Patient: sex F, age 38
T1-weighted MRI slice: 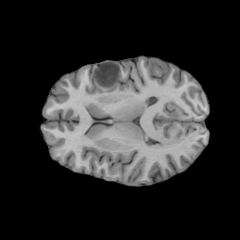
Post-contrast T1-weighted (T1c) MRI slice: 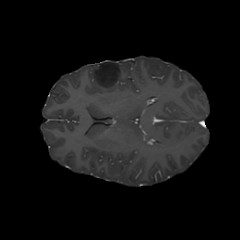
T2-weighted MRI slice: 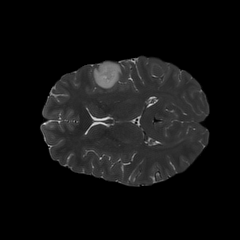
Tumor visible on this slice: yes
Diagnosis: Astrocytoma, IDH-mutant
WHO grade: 2